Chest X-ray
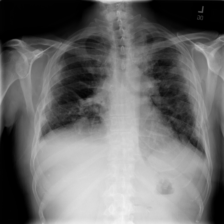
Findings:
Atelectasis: positive
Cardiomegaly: negative
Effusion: positive
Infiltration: negative
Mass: positive
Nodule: negative
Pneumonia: negative
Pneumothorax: negative
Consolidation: negative
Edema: negative
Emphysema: negative
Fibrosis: negative
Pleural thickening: negative
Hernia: negative